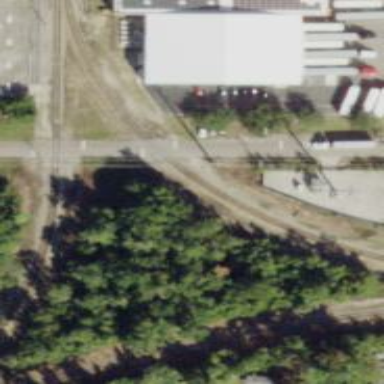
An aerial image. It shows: Level crossing on the railway with lights.